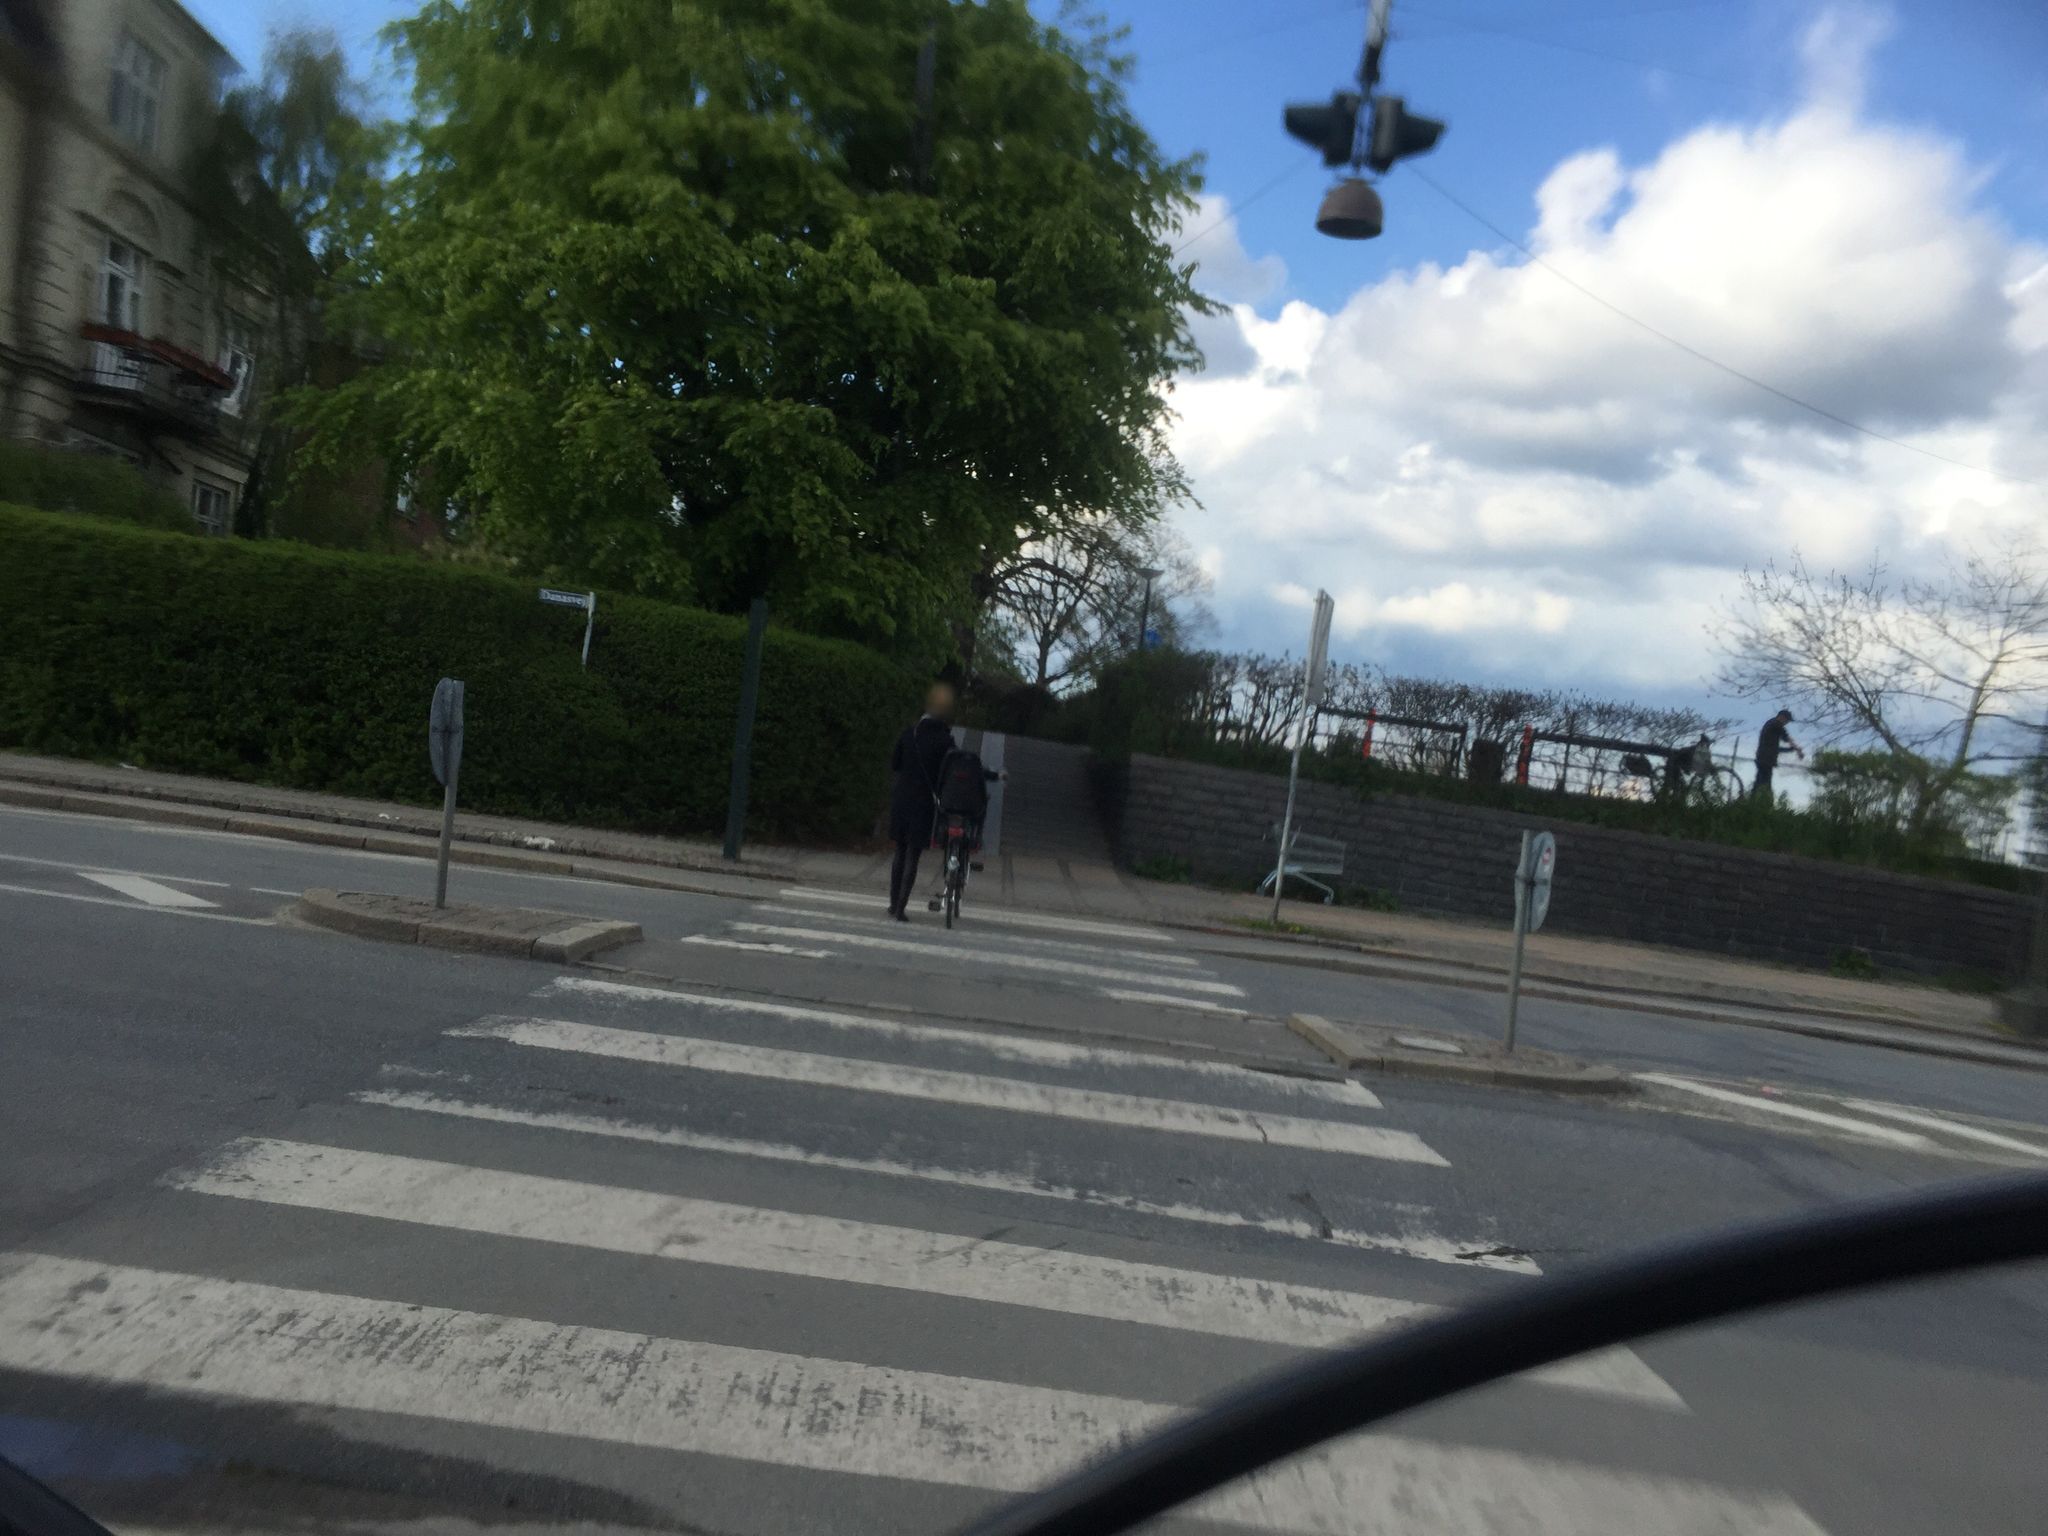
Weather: cloudy
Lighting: day
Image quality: good
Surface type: walking surface
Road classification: footway, cycleway, steps
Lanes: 2
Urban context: urban centre
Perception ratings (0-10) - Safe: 5.93, Lively: 9.04, Beautiful: 7.97, Boring: 2.69, Depressing: 2.71, Wealthy: 2.03